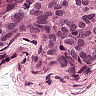
Metastatic tissue present: yes